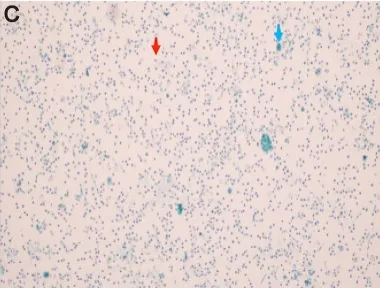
Cytological results of pleural fluid and alveolar lavage fluid by hematoxylin-eosin staining. (C,D) alveolar lavage fluid under the microscope indicated ciliated columnar epithelial cells and inflammatory cells in the right middle lobe bronchial lavage fluid, but no clear atypical tumor cells were observed. The red arrow represents inflammatory cells, the green arrow shows mesothelial cells, and the blue arrow indicates ciliated columnar epithelial cells.
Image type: pathology (h&e)